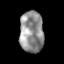
Tissue: prostate
Cell type: T cells
Senescence score: 0.3249
Nuclear area (px): 970
Mean DAPI intensity: 144.126